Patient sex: M
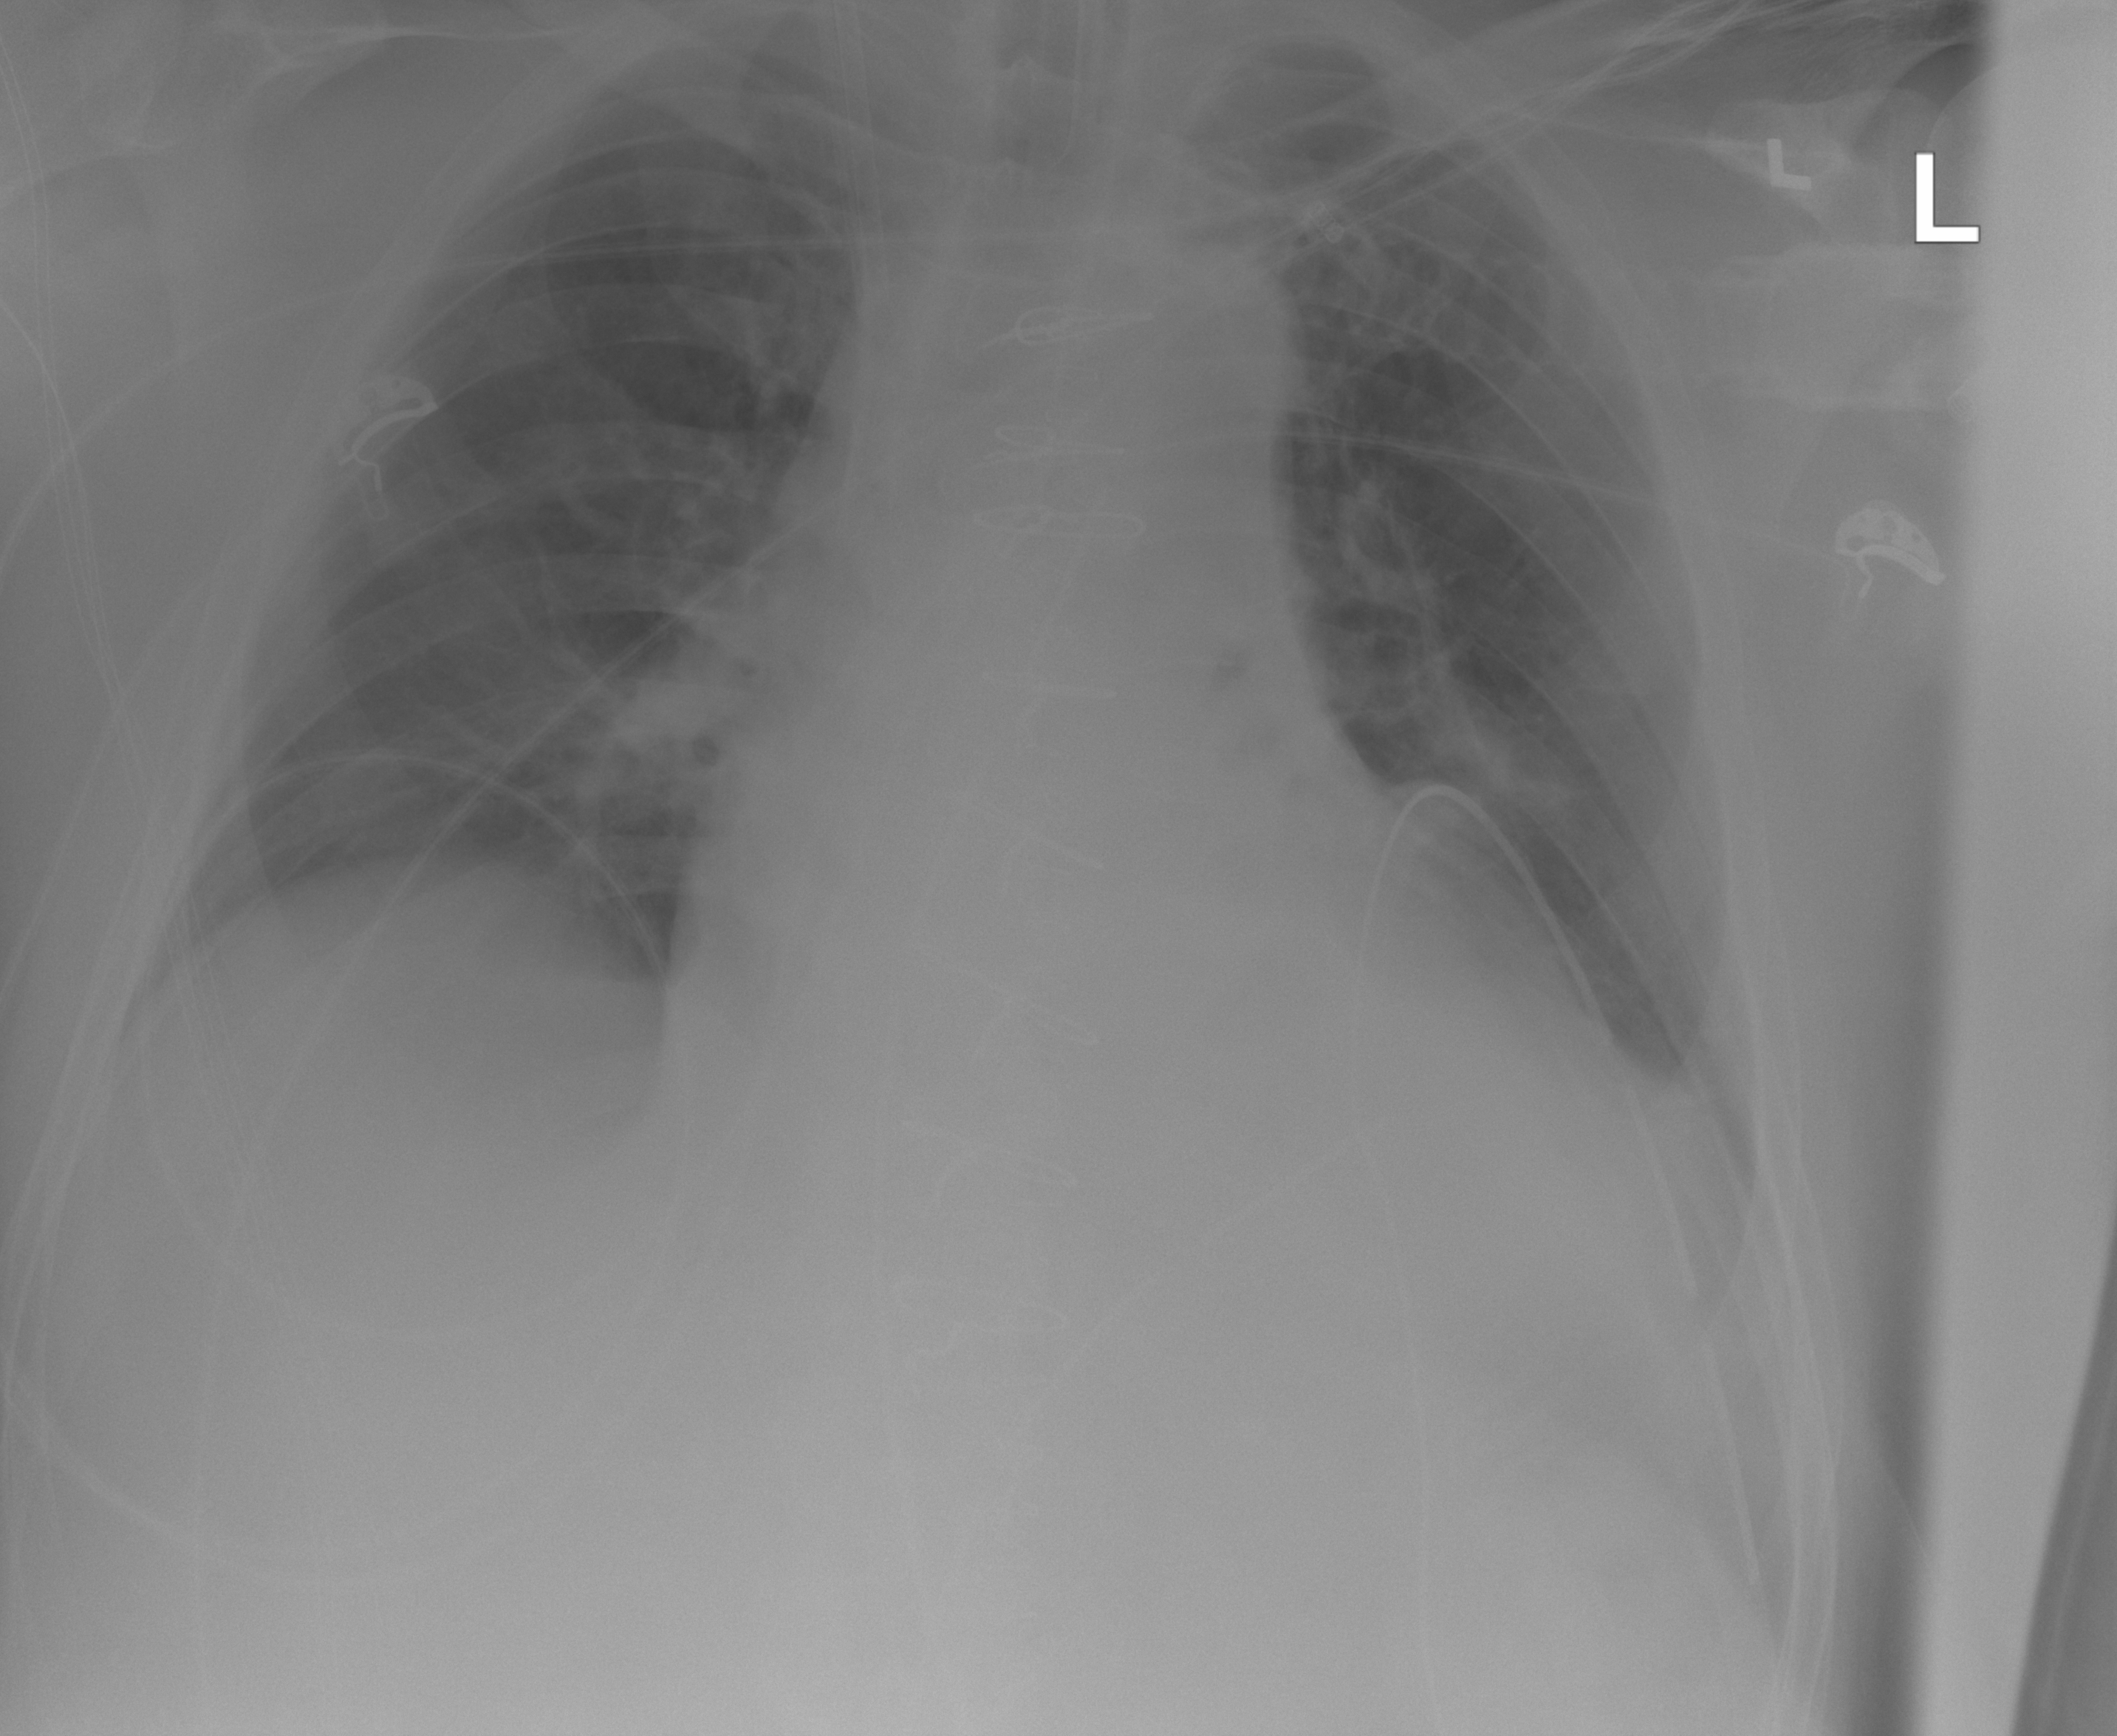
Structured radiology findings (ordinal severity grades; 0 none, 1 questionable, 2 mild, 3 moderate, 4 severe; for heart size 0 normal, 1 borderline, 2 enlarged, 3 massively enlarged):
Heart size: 2
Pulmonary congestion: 2
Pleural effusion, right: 0
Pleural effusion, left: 3
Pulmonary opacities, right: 0
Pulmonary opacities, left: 0
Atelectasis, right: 0
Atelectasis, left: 0